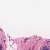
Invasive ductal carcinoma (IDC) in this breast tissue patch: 0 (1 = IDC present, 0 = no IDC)